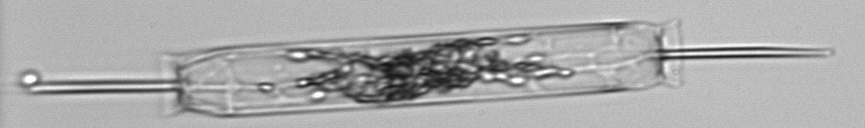
Label: Ditylum_brightwellii